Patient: sex M, age 57
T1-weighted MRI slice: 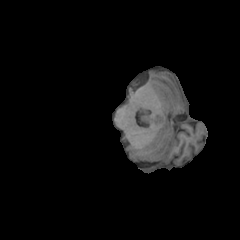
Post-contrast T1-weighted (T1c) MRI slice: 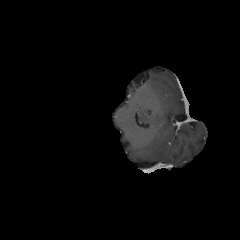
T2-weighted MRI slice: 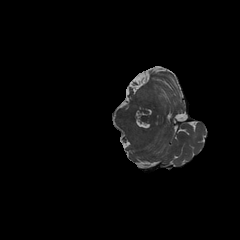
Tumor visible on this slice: no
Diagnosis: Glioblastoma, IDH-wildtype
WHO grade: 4